Field crop: maize
Growth stage: 2
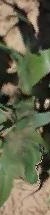
Species: maize